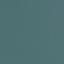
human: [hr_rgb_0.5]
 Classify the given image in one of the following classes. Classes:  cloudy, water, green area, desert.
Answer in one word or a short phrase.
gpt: water